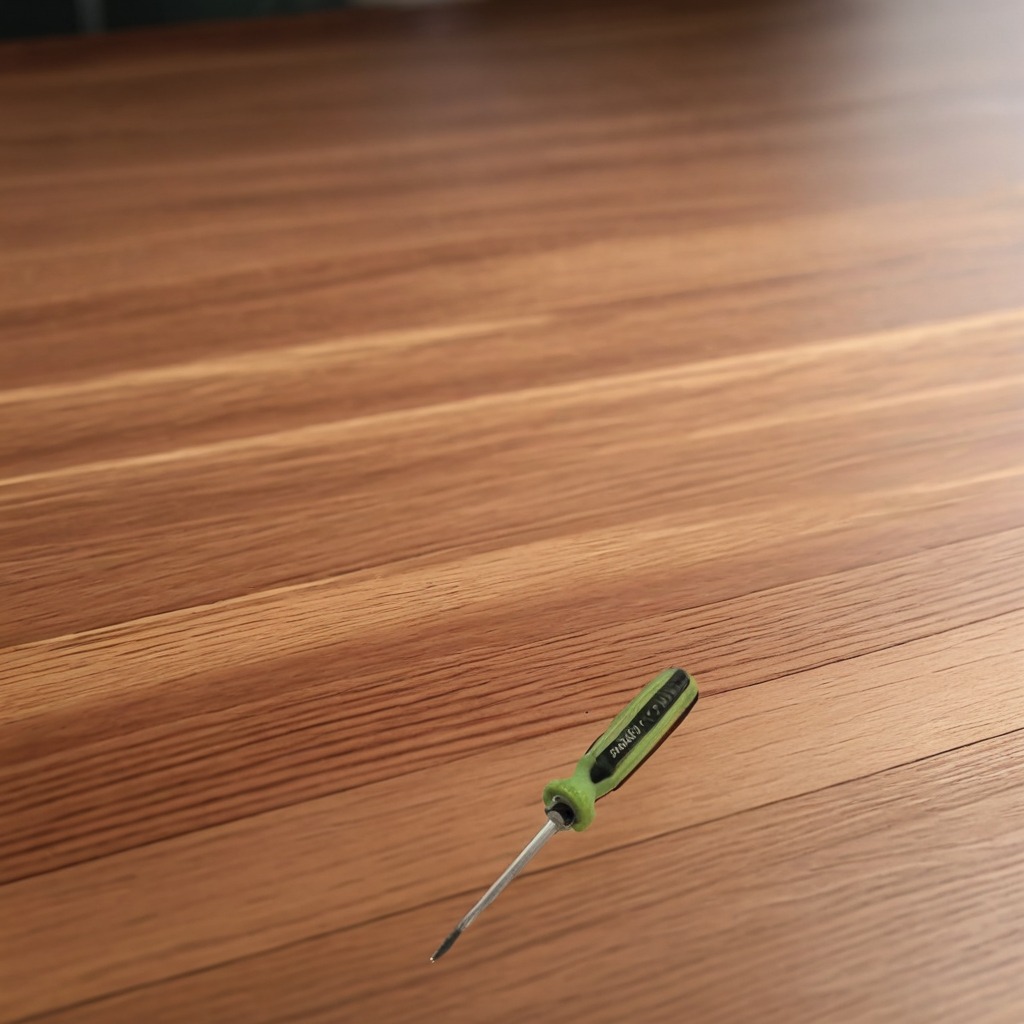
A screwdriver is lying on the wooden table in a carpentry studio with rich wood textures side lighting.